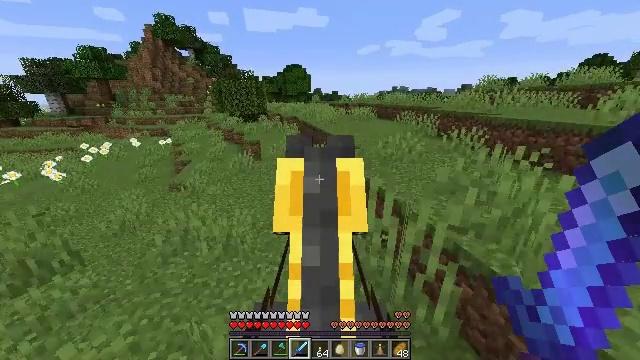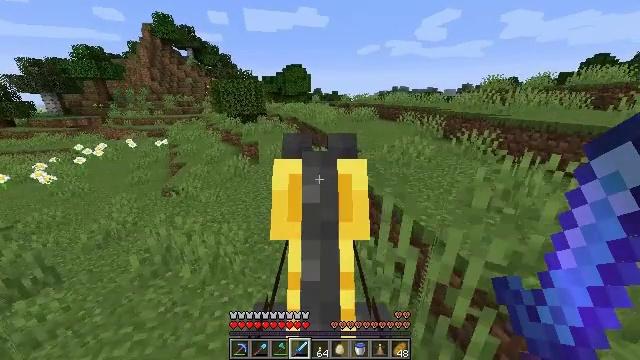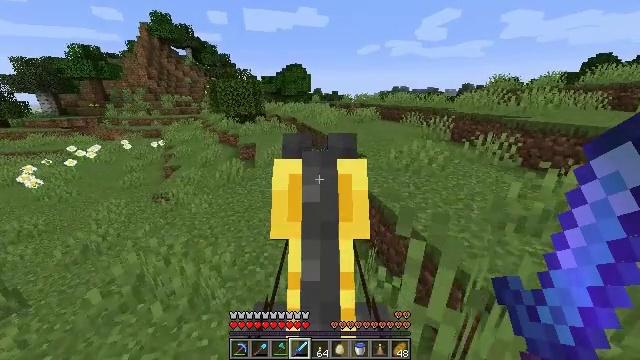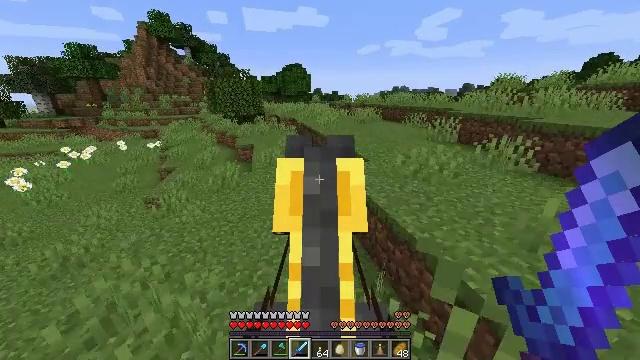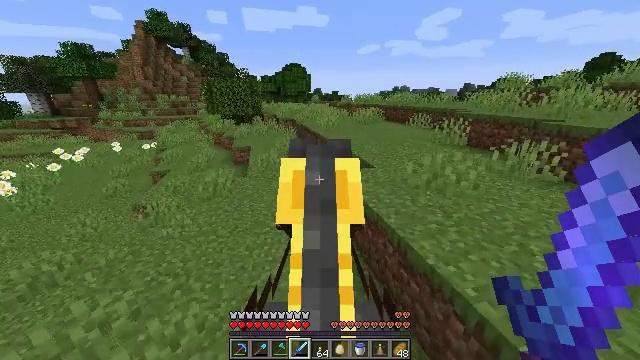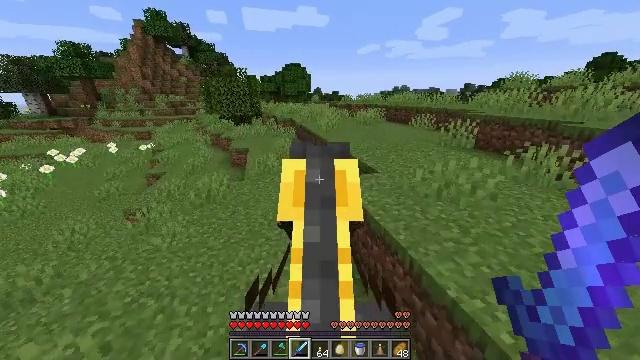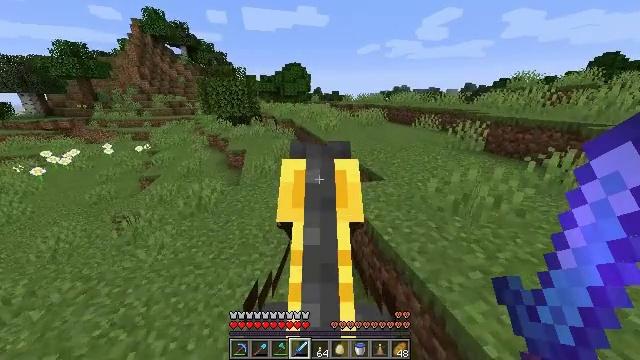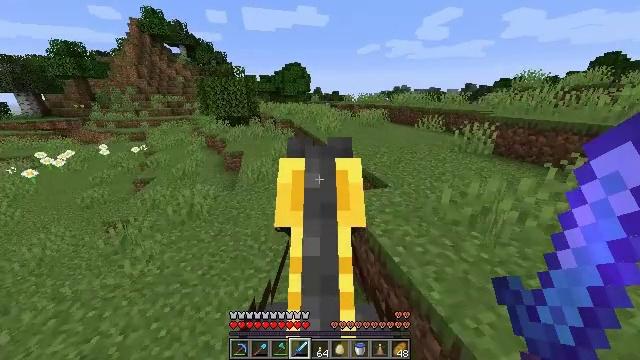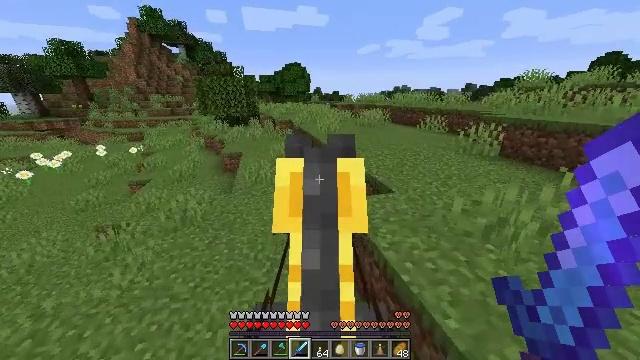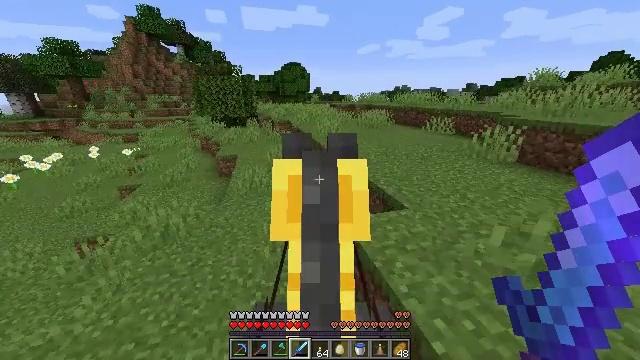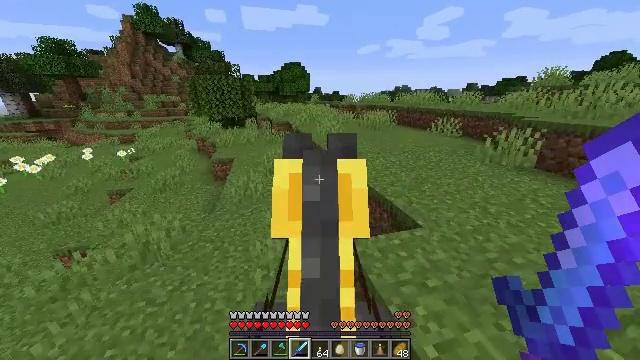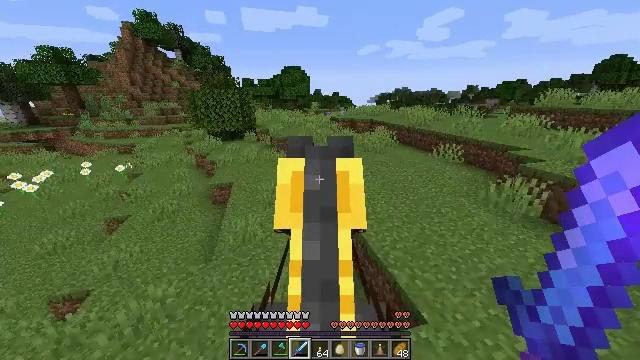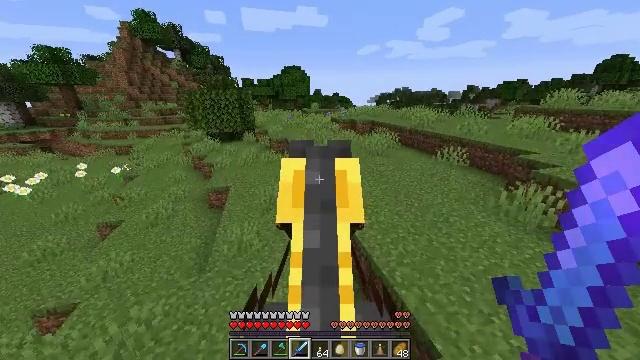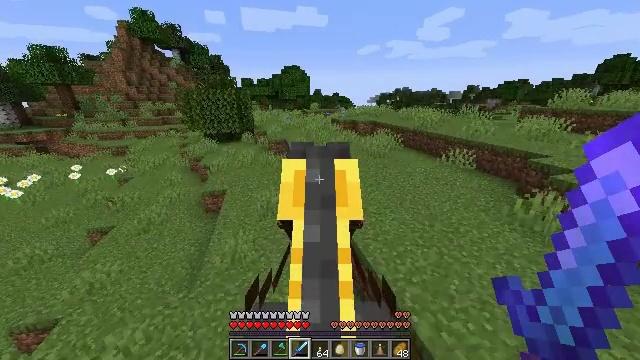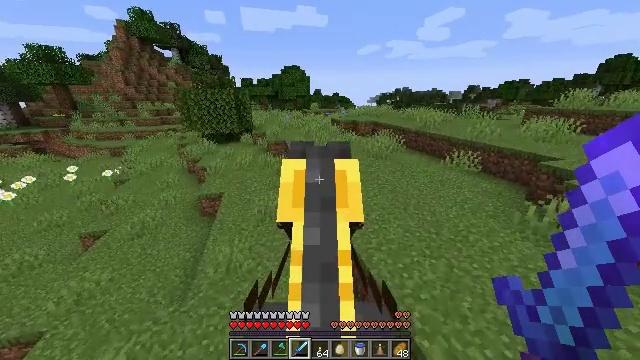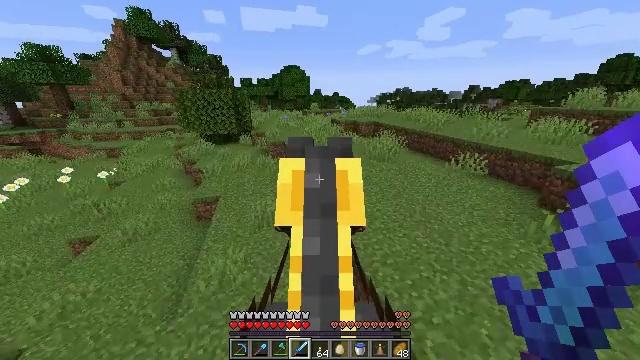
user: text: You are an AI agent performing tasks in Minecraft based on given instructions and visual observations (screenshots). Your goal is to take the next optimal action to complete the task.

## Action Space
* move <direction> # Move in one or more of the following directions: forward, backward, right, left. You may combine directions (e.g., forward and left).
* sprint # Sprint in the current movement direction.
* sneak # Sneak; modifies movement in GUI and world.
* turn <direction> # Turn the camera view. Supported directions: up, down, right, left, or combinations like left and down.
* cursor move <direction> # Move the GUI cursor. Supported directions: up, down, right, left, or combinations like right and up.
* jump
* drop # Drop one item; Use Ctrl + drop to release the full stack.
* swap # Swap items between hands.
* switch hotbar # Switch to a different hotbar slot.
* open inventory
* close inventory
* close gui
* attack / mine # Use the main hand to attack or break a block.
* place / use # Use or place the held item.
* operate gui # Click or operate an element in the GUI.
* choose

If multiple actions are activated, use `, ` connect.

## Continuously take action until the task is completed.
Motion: motion action
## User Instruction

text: Mine the sandstone block.
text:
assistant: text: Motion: move forward, sprint
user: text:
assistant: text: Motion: move forward, sprint
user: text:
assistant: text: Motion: move forward, sprint
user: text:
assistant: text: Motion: move forward, sprint
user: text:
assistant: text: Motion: move forward, sprint
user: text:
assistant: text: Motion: move forward, sprint
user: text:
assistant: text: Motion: move forward, sprint
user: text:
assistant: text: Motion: move forward, sprint
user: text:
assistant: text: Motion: move forward, sprint
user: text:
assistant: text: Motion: move forward, sprint
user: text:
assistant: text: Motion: move forward, sprint
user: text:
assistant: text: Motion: move forward, sprint
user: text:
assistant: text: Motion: move forward, sprint
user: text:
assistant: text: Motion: move forward, sprint
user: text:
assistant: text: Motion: move forward, sprint
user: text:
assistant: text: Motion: move forward, sprint
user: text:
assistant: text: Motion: move forward, sprint
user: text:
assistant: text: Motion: move forward, sprint
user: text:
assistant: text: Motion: move forward, sprint
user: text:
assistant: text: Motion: move forward, sprint
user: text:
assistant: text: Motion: move forward, sprint
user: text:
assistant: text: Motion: move forward, sprint
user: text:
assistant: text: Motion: move forward, sprint
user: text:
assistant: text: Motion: move forward, sprint
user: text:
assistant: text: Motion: move forward, sprint
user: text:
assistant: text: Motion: move forward, sprint
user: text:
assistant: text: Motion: move forward, sprint
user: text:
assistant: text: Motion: move forward, sprint
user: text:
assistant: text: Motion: move forward, sprint
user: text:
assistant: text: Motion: move forward, sprint